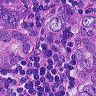
Metastatic tissue present: yes